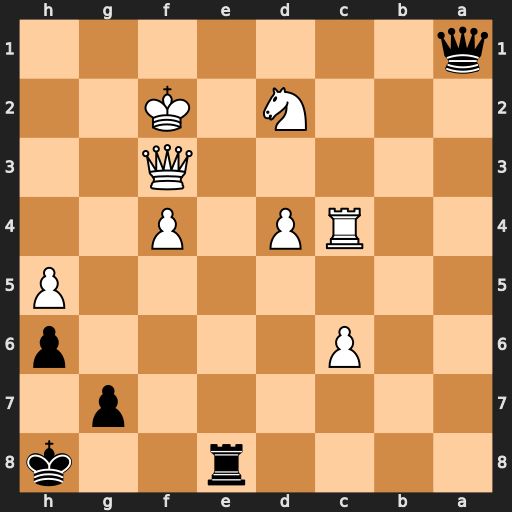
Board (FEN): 4r2k/6p1/2P4p/7P/2RP1P2/5Q2/3N1K2/q7
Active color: b
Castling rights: -
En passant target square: -
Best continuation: Qe1+ Kg2 Qxd2+